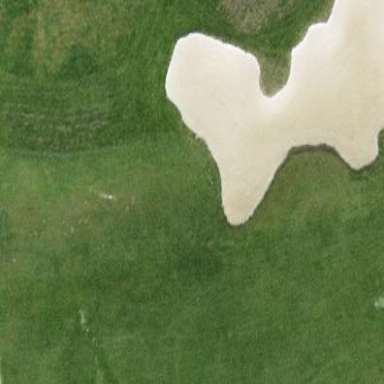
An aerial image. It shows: Sandy area is golf bunker.